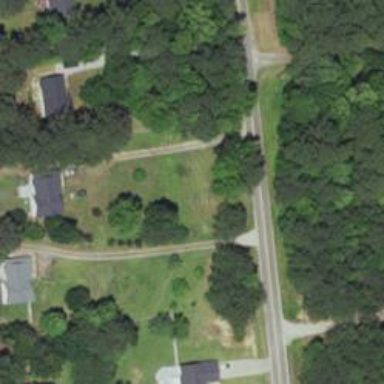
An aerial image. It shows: Driveway leading to service road.